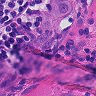
Metastatic tissue present: yes